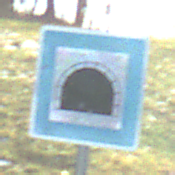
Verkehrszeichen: Tunnel
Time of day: MorningAfternoon
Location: Outdoor (Nature)
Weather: Clear
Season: Winter
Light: Natural